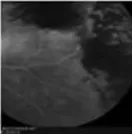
Ocular fundus images from a patient with Terson syndrome with no cerebral hemorrhage. Left eyes.
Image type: radiology (mri)